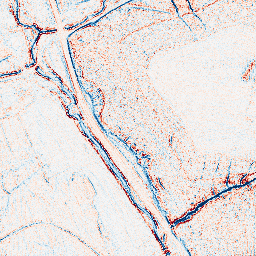
Category: edge_preserving
Decomposition family: bilateral
Decomposition parameters: d: 5
sigma_color: 50
sigma_space: 50
Upsampling method: fft_zeropad
Upsampling parameters: scale: 4
Upsampling scale: 4